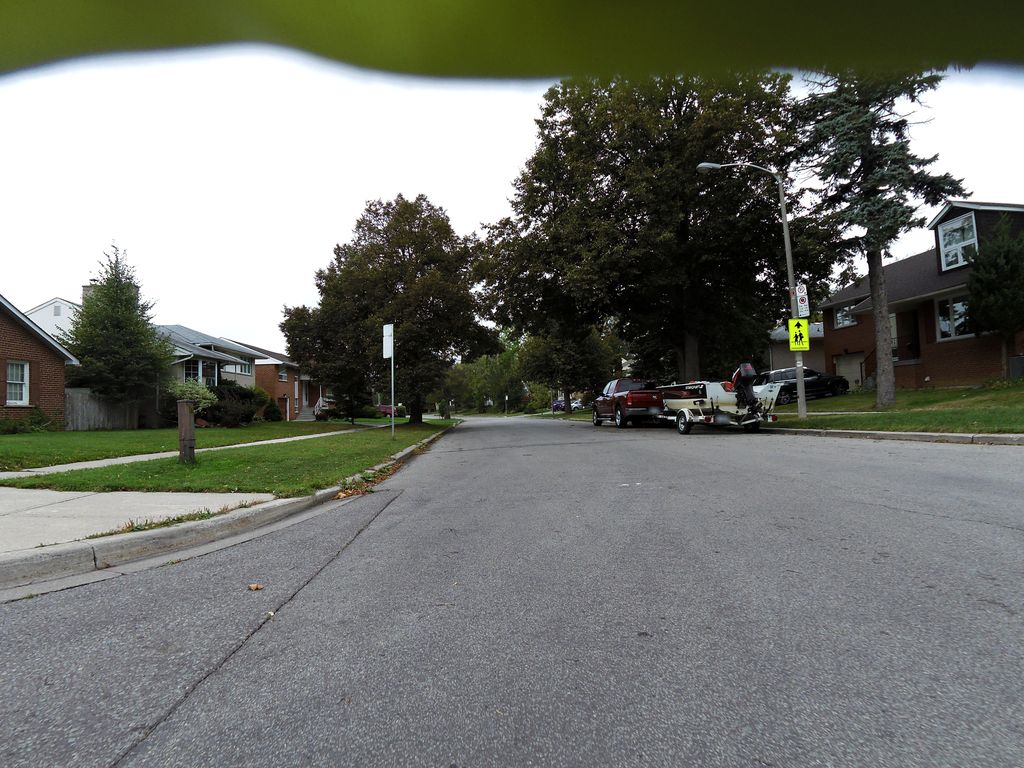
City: toronto